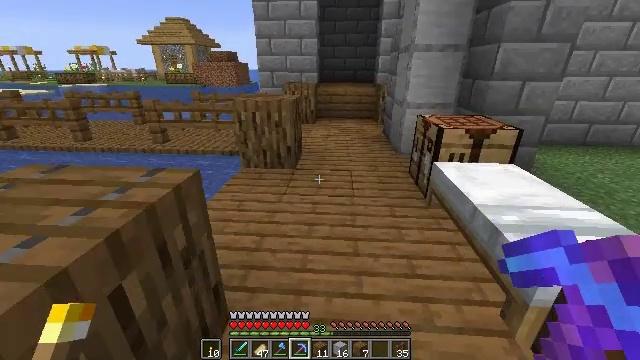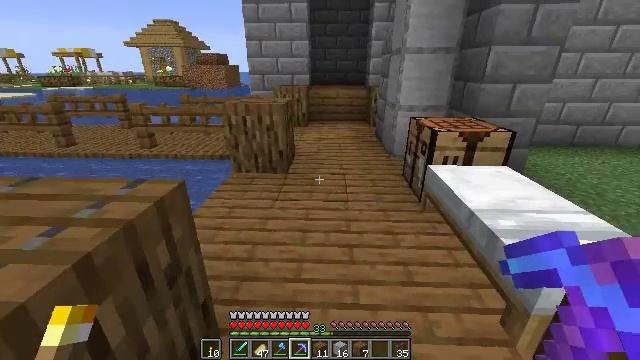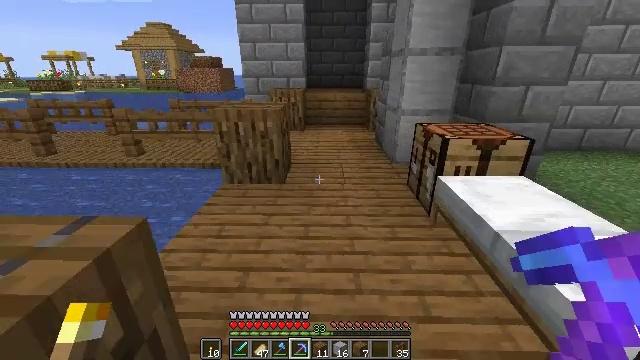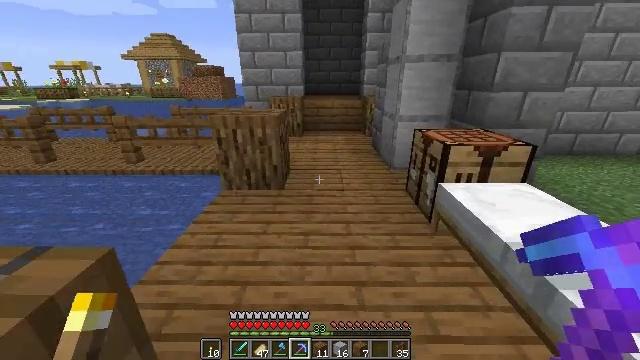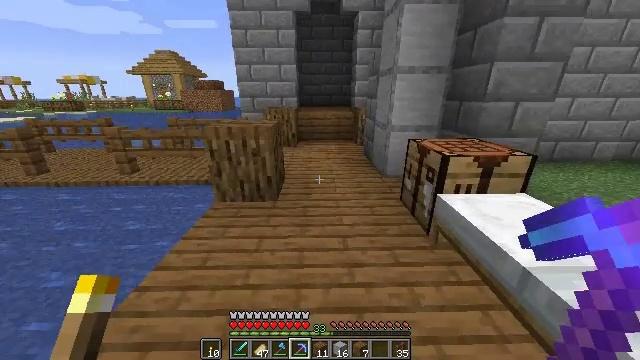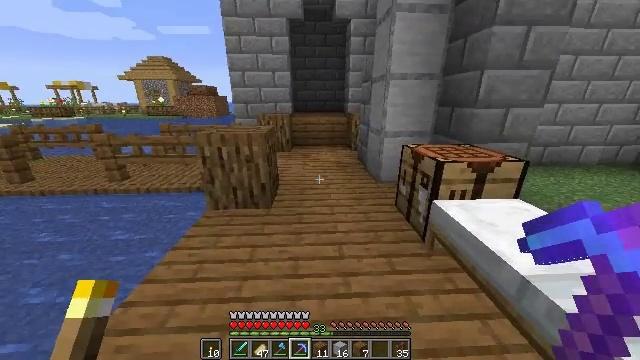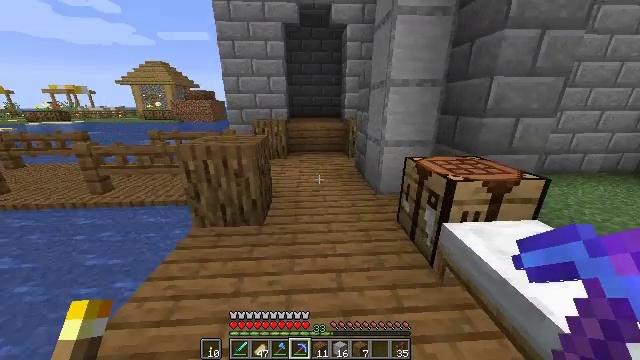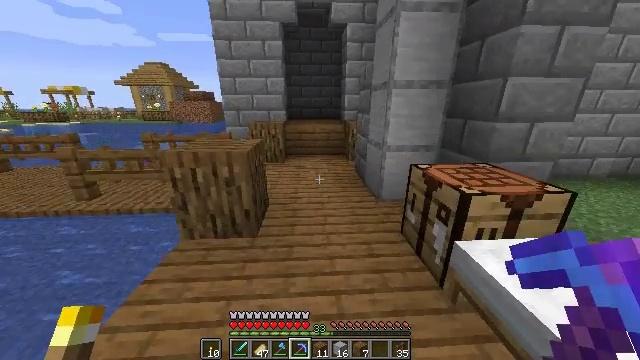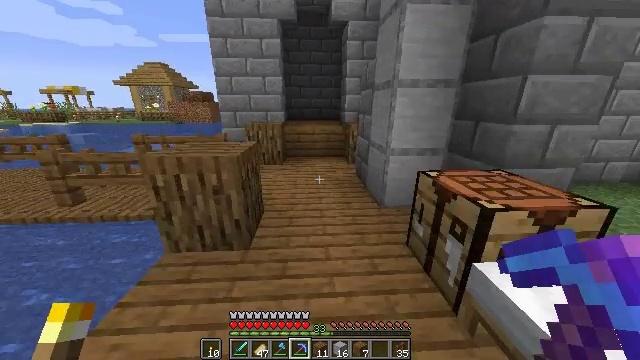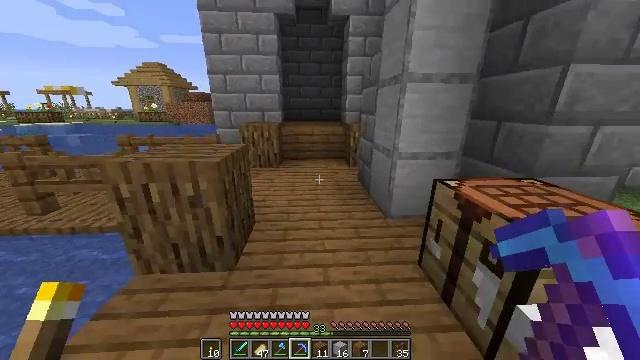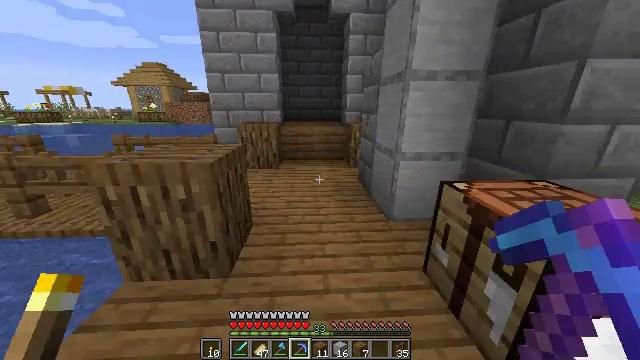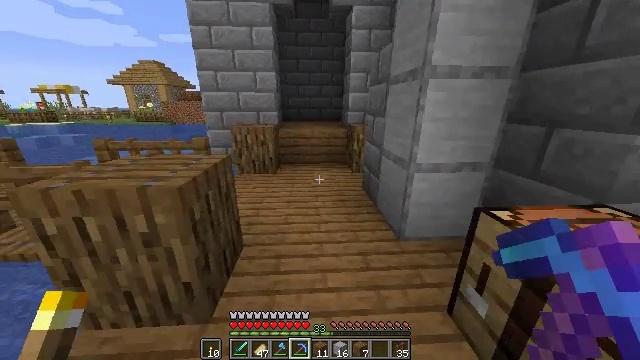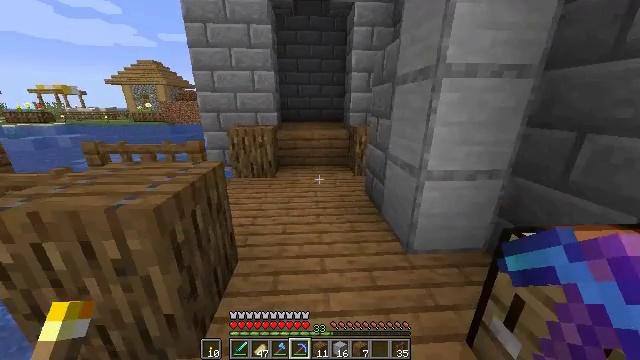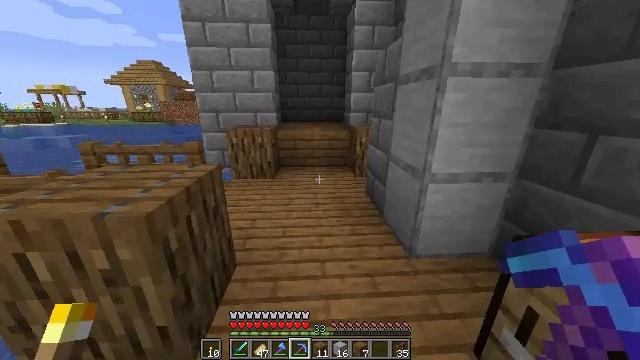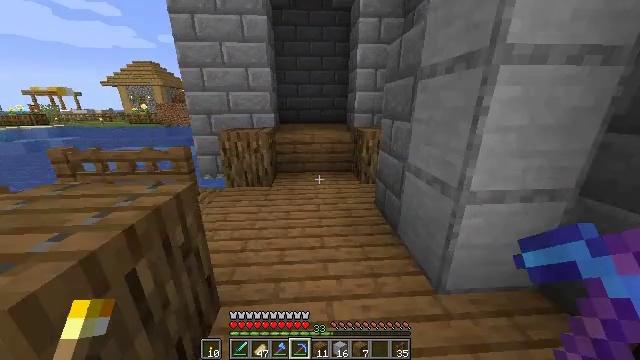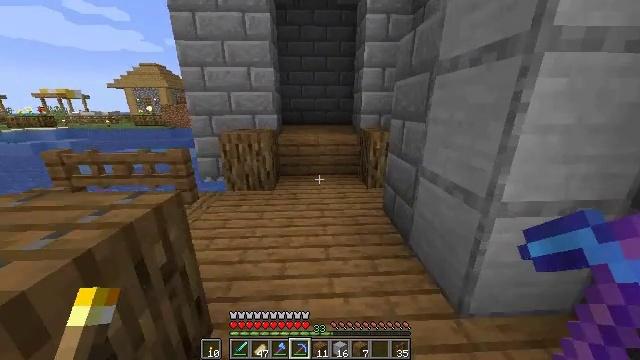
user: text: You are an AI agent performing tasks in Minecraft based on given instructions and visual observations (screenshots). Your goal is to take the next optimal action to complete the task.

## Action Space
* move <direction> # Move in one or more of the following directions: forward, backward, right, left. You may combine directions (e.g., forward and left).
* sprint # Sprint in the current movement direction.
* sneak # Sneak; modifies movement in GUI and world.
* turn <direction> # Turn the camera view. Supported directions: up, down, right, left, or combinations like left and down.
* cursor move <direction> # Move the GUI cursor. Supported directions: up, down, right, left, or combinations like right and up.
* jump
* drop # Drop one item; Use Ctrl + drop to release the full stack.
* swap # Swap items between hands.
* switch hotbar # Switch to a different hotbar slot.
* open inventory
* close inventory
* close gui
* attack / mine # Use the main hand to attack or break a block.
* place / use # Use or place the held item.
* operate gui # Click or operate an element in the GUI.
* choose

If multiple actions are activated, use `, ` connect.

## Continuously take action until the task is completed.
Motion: motion action
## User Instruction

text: Get smooth stone for building.
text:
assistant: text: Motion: move forward, turn right
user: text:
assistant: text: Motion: move forward, sprint
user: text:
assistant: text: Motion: move forward, sprint
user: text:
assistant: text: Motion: move forward, sprint, turn right and up
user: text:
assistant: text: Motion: move forward, sprint, turn right and up
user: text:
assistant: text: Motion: move forward
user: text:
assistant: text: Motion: move forward
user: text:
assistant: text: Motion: move forward
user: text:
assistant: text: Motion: move forward
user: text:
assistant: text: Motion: move forward
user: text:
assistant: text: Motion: move forward
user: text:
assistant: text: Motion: move forward, sprint
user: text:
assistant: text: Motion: move forward, sprint
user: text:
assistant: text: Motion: move forward, sprint
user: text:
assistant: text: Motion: move forward, sprint, turn left
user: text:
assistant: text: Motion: move forward, sprint, turn left
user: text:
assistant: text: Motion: move forward, turn left
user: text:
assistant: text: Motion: move forward, turn left
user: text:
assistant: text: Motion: move forward, turn left
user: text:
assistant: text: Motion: move forward, turn left
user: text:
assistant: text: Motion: move forward and move right, turn left
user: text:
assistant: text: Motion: move forward and move right, turn left
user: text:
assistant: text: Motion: move forward and move right, turn left
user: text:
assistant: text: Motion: move forward and move right, turn left
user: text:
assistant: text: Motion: move forward and move right, turn left
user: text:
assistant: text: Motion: move forward and move right, turn left
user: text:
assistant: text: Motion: move forward, sprint
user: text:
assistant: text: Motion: move forward, sprint
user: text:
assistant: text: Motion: move forward, sprint, turn left
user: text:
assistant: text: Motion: move forward, sprint, turn left